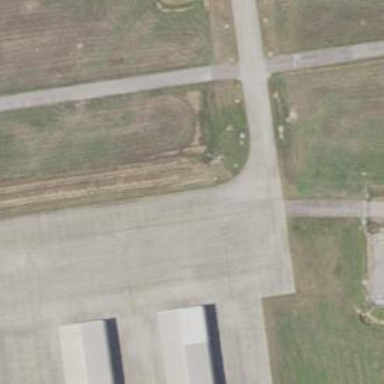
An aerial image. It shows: View of taxiway at the airport.